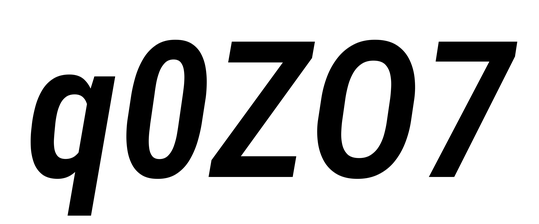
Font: Roboto-Italic_Condensed_SemiBold_Italic